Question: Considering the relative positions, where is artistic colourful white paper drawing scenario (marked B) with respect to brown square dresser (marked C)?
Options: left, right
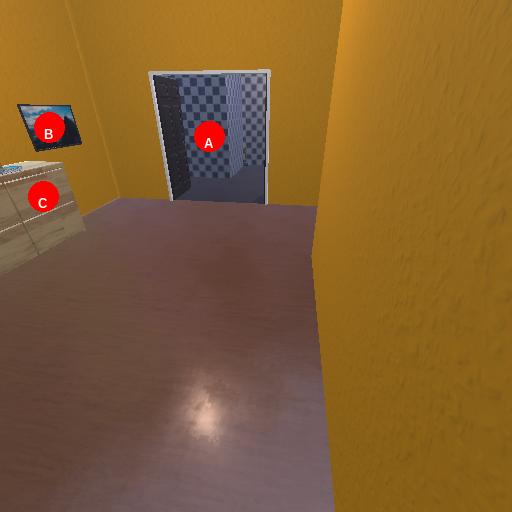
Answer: left